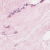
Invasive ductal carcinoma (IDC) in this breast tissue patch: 0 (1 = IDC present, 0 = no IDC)